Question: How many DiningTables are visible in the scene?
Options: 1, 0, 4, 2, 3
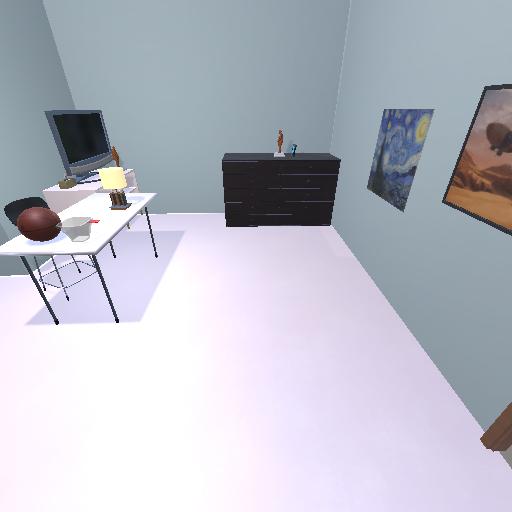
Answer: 1